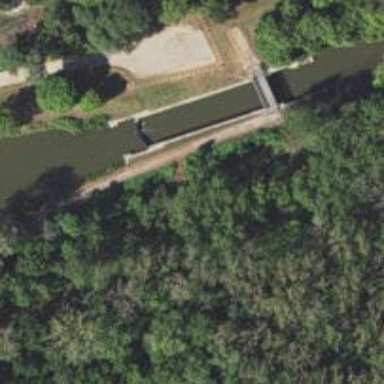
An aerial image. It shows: Canal.